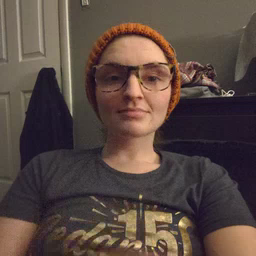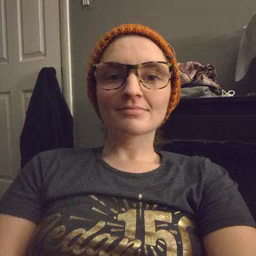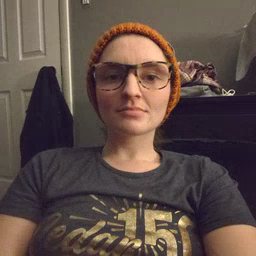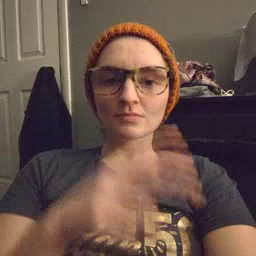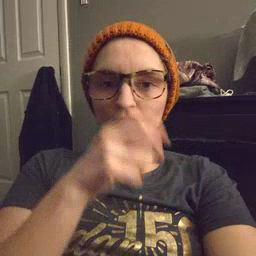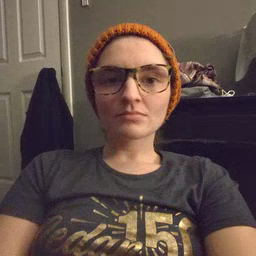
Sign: bug